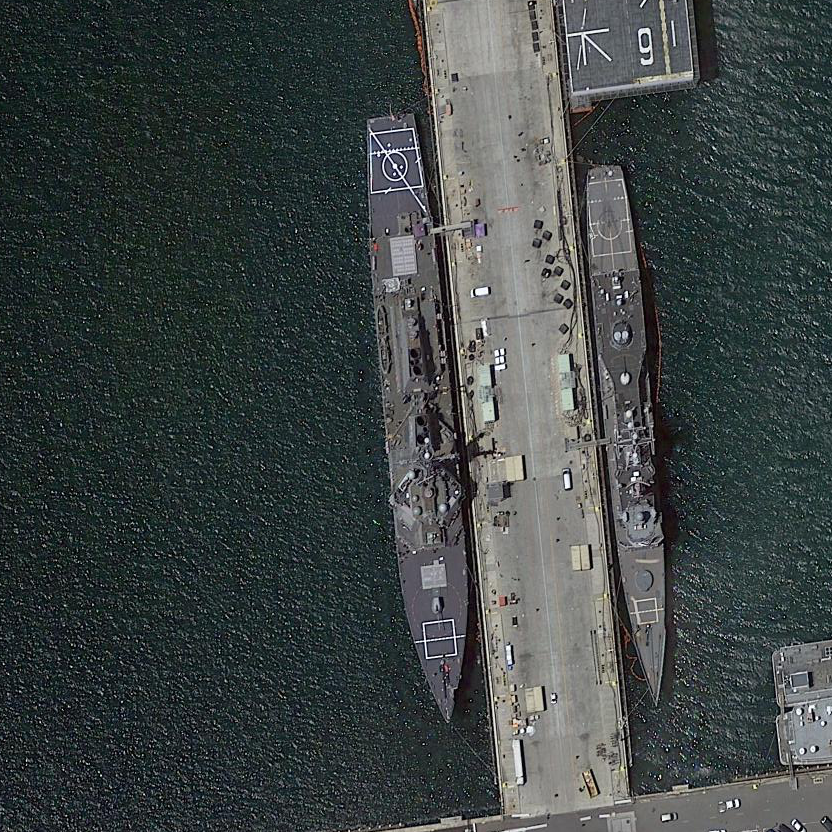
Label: destroyer